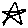
Label: star